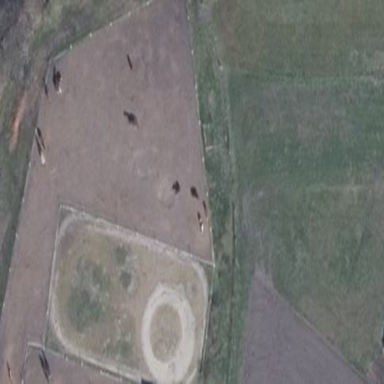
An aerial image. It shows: Equestrian pitch for leisure land use.